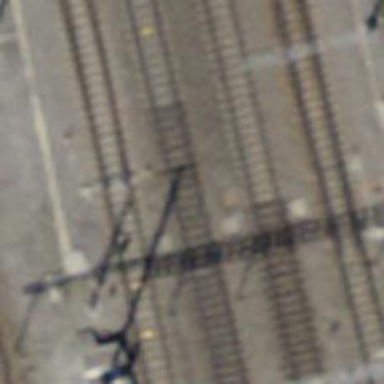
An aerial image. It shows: Single railway track with electrification through contact line.